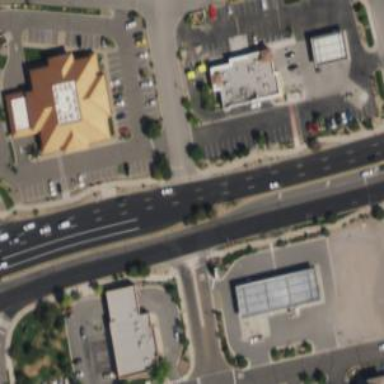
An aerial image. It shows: Secondary road with asphalt surface and separate sidewalk.